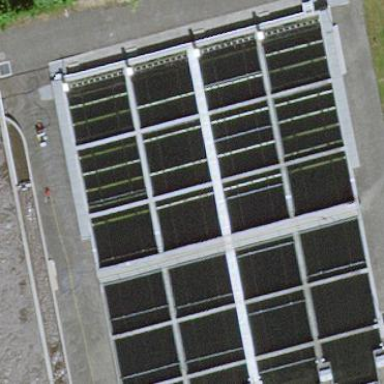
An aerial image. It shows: Body of wastewater.